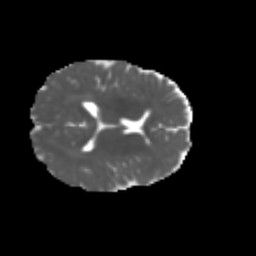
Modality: MD
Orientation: axial
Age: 8
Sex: female
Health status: healthy